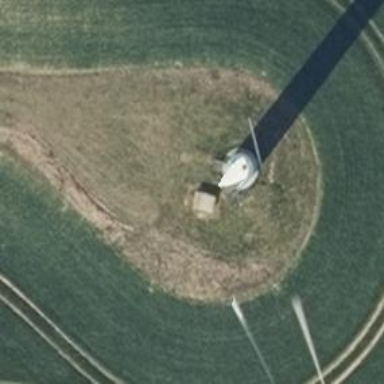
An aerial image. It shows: Wind generator using wind turbines of horizontal axis.